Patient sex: M
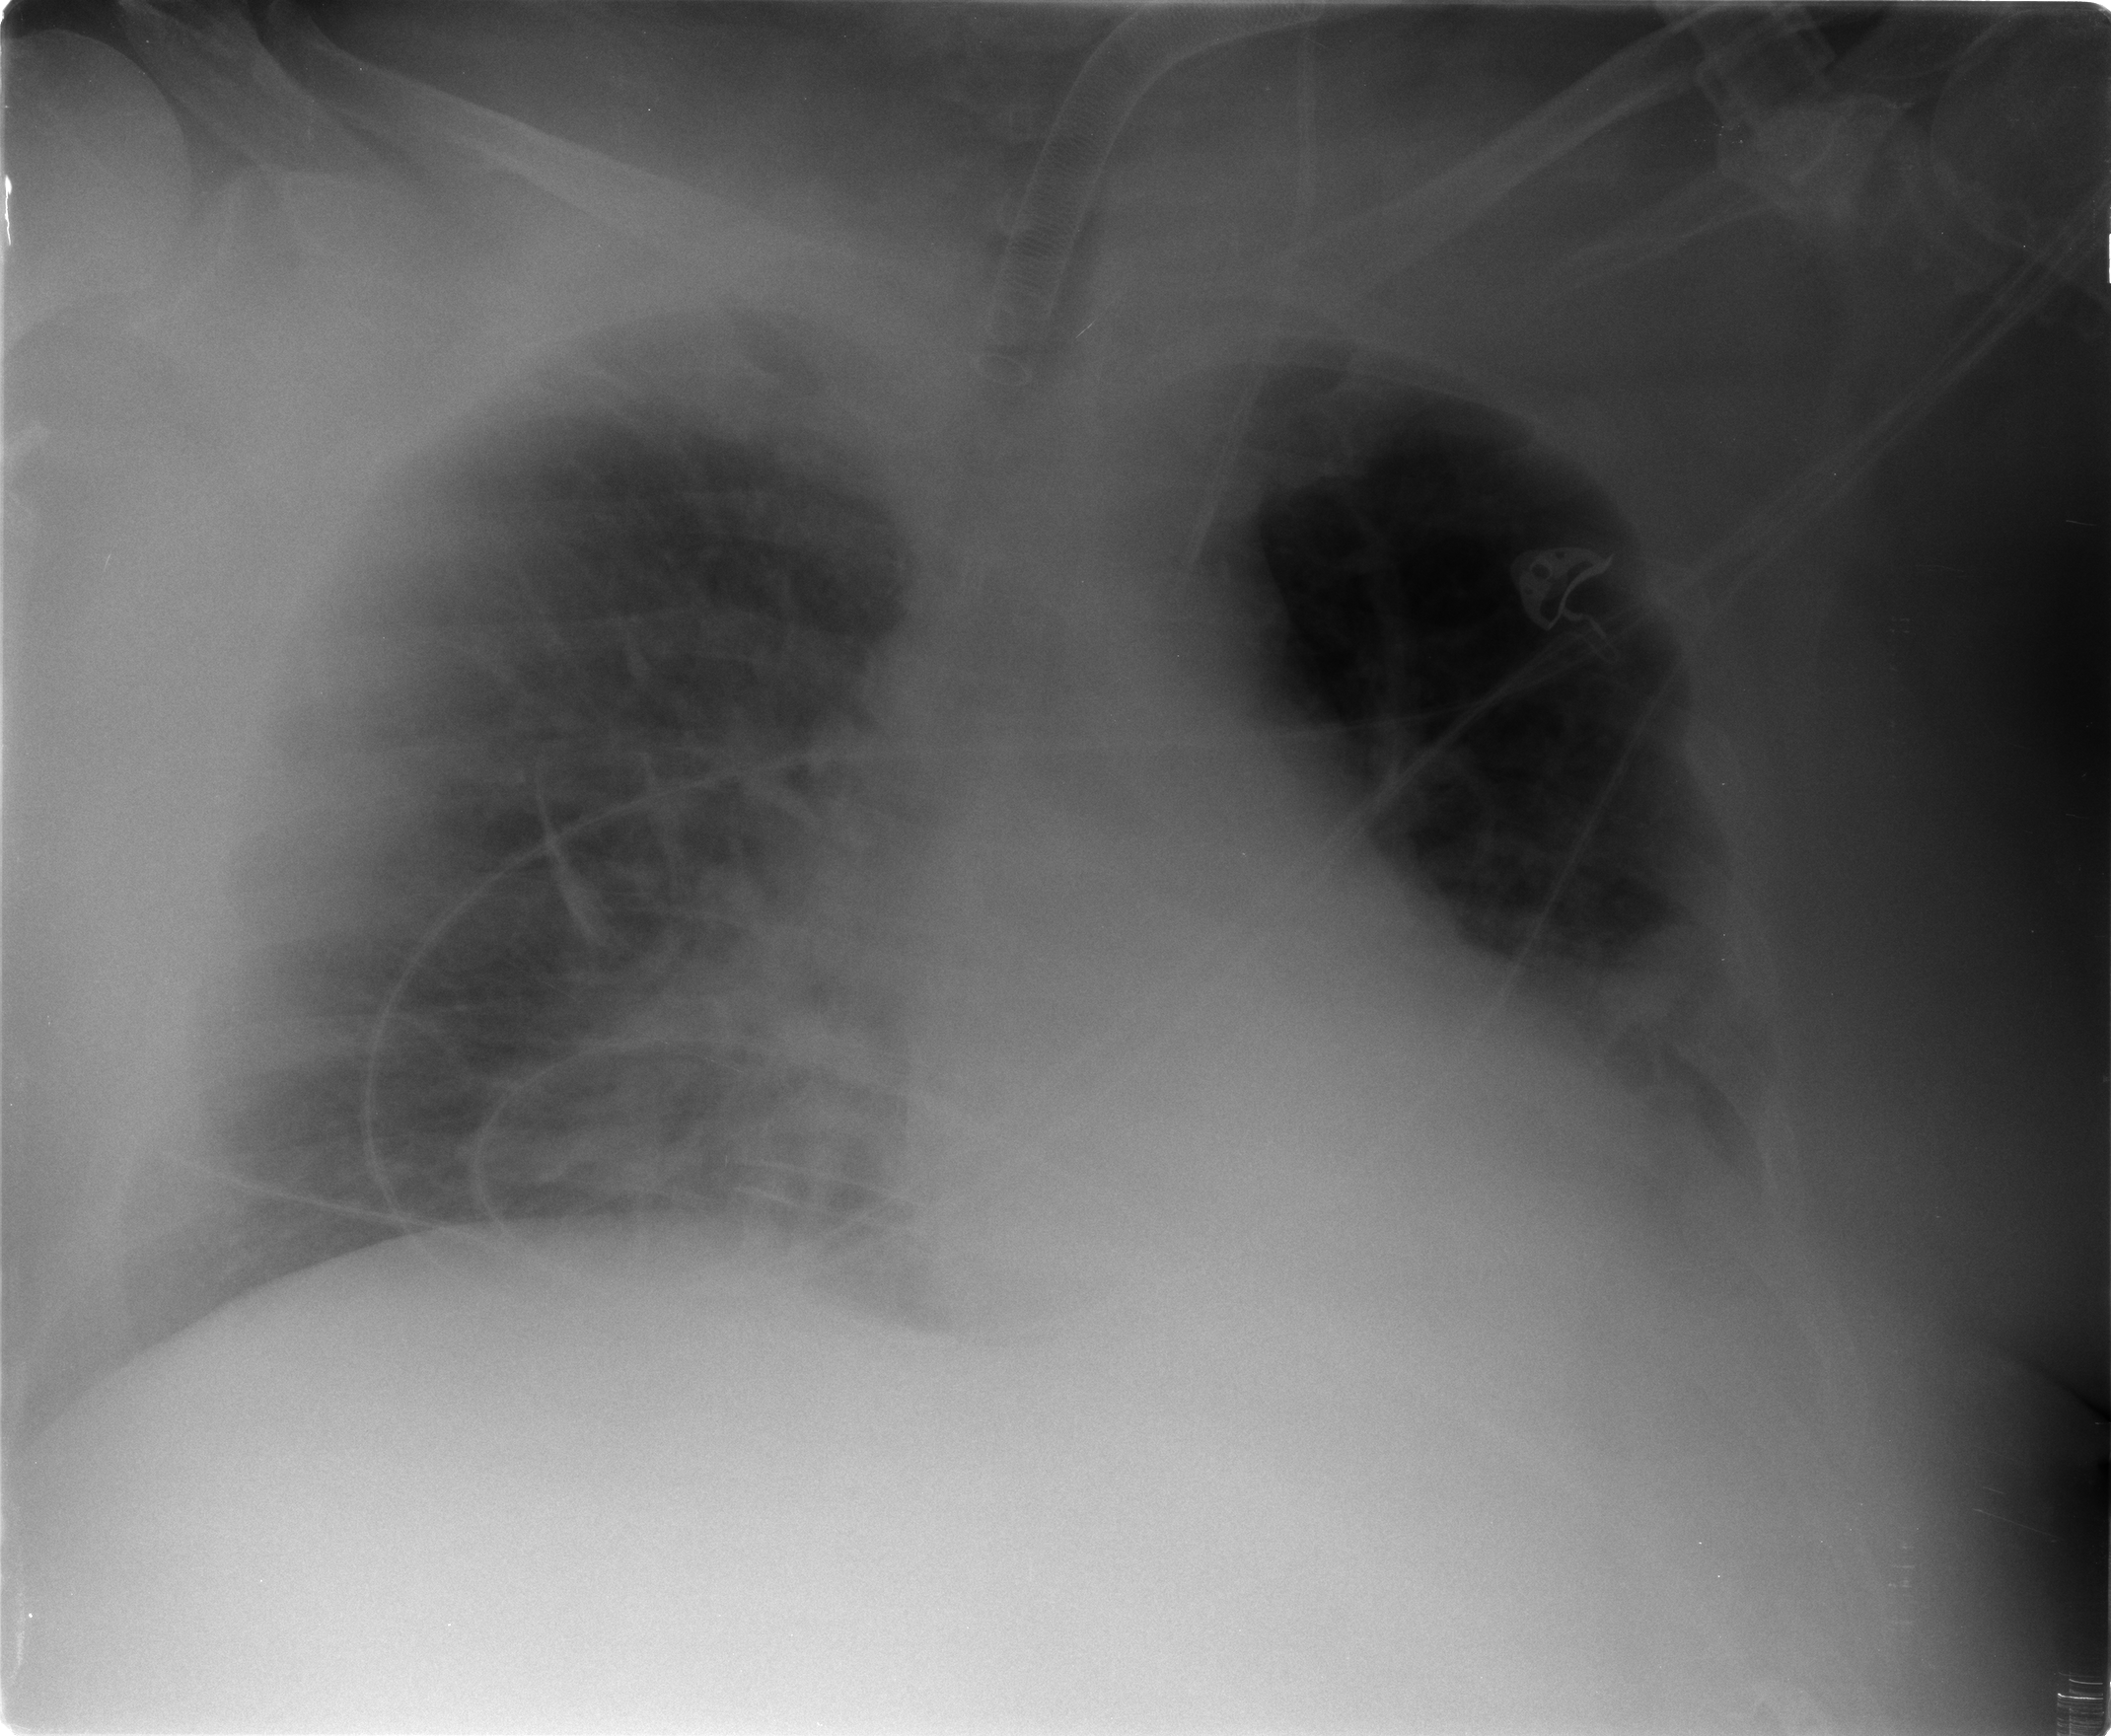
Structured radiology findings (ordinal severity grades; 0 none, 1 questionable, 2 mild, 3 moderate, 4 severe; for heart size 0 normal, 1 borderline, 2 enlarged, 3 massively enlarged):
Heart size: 2
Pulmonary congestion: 2
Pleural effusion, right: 0
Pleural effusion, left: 2
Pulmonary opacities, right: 2
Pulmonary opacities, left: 2
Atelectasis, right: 2
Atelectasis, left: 3